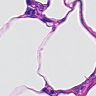
Metastatic tissue present: no